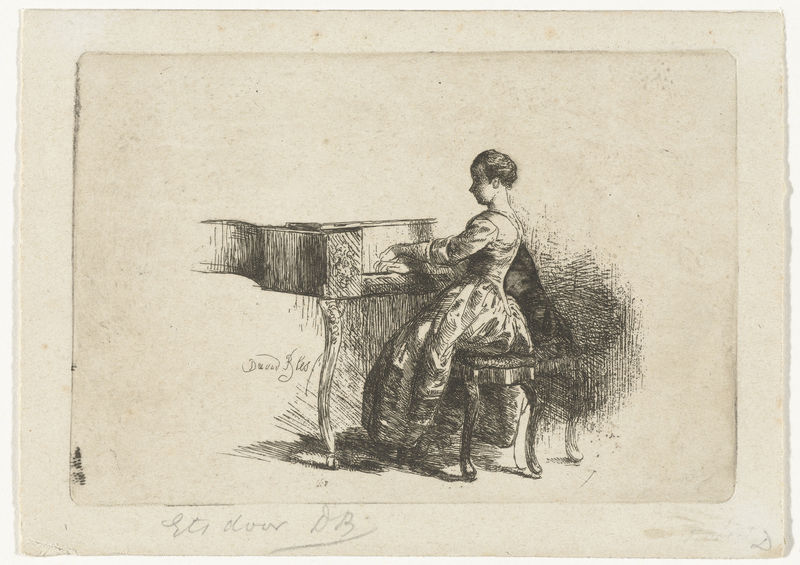
Titel: Meisje aan de piano
Künstler: David Bles
Standort: Amsterdam
Institution: Rijksmuseum
Schlagwörter: femme, fille, dessin, jeune fille, musique, piano, xviii, 18, orgue, pianoforte